Aerial crown-view tile of a tropical tree (Barro Colorado Island, Panama), acquired 20250512:
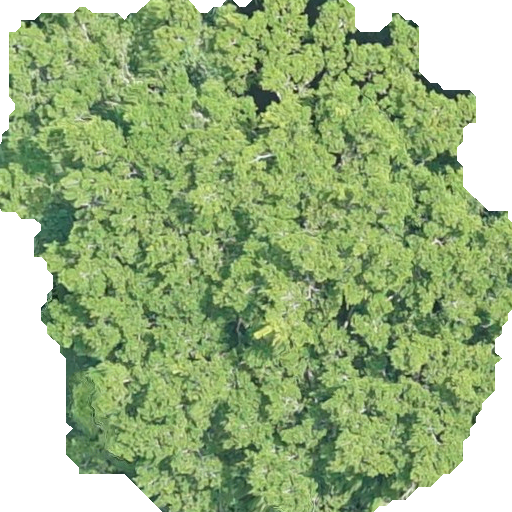
Species: Brosimum alicastrum
GBIF accepted scientific name: Brosimum alicastrum
Crown area: 320.325 m²